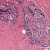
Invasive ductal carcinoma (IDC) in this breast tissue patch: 0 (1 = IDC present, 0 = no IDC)